Question: I have been really struggling with this for the past week. Let me explain what is it that I'm trying to do and maybe you can help:
- - -
How can I create a table or chart showing the following:
monthly volumes for each intermediate (intermediate volume = product volume x intermediate percent for that product)
Below is a snapshot of my current Power BI schema:

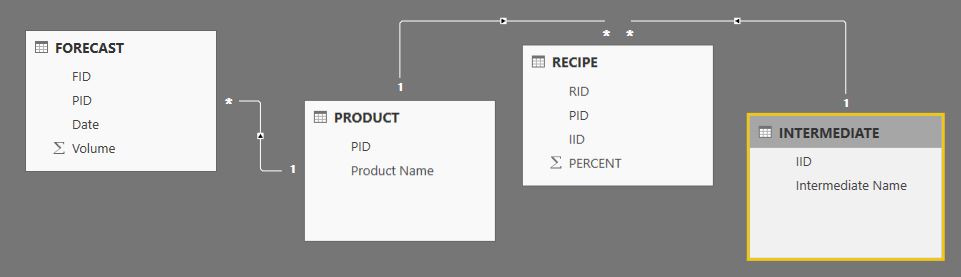
Answer: I've finally found the answer: Below is the schema:
<URL>
I've created two meausres. The first one in the "PRODUCT" table named "Product
The 2nd is in the "RECIPE" table named "Intermediate Volume":
And this worked perfectly.